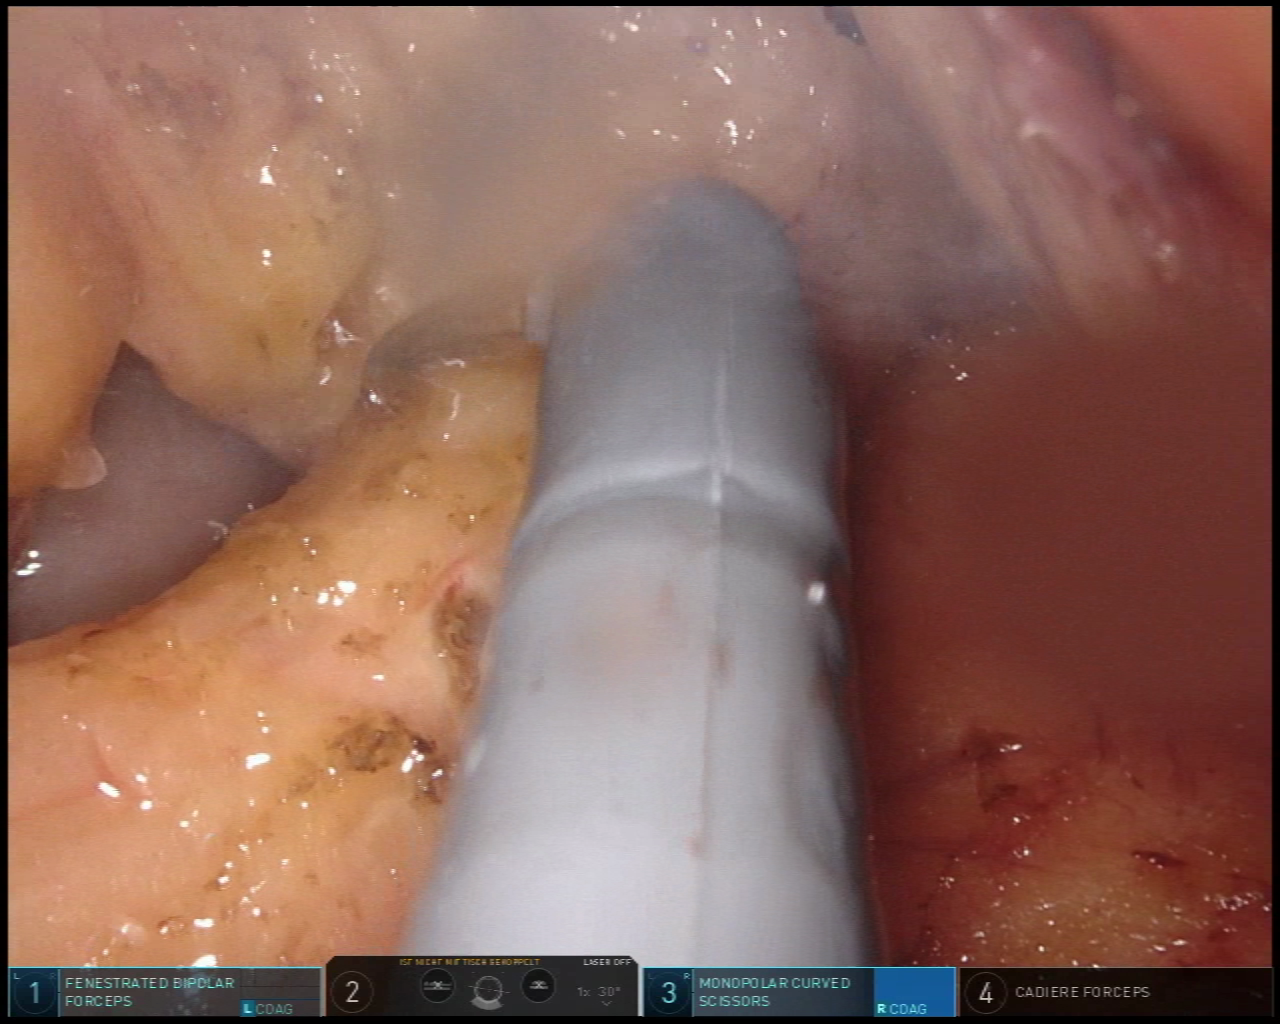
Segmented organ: stomach
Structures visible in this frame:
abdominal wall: no
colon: no
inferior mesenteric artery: no
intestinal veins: no
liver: no
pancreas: yes
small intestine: no
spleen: no
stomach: yes
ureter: no
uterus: no
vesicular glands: no